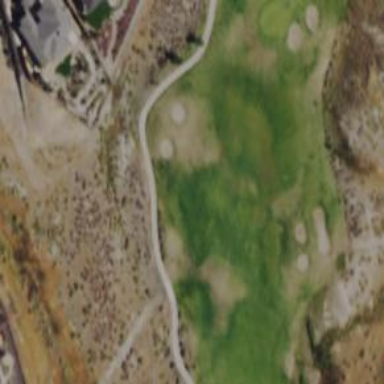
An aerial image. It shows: Golf hole.